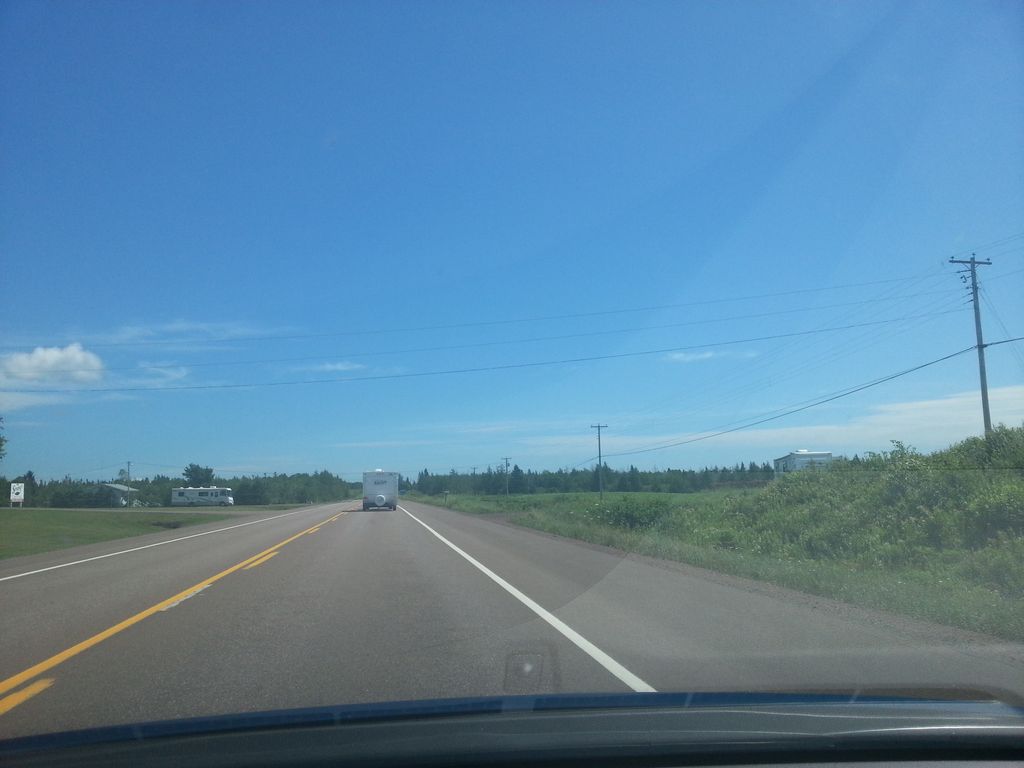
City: charlottetown